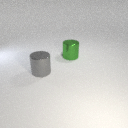
large green metal cylinder behind large gray metal cylinder